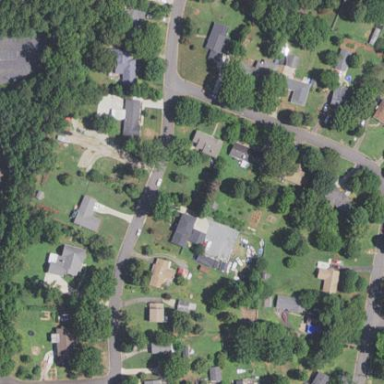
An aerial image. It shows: This residential area consists of single-family homes.